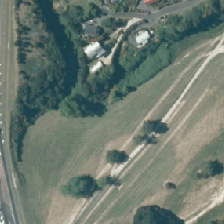
Land cover: urban_parkland